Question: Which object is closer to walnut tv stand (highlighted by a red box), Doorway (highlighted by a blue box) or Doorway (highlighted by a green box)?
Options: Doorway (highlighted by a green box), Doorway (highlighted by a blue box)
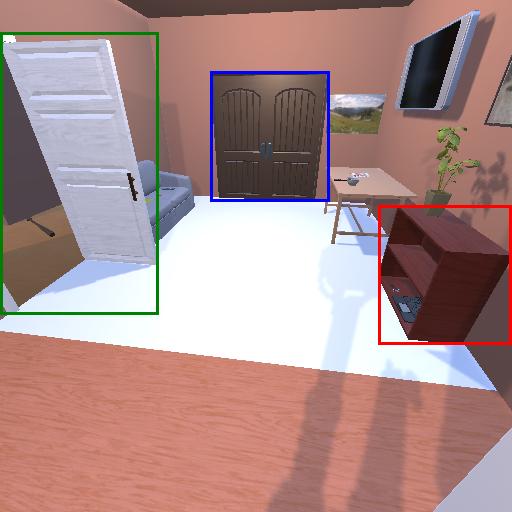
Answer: Doorway (highlighted by a green box)